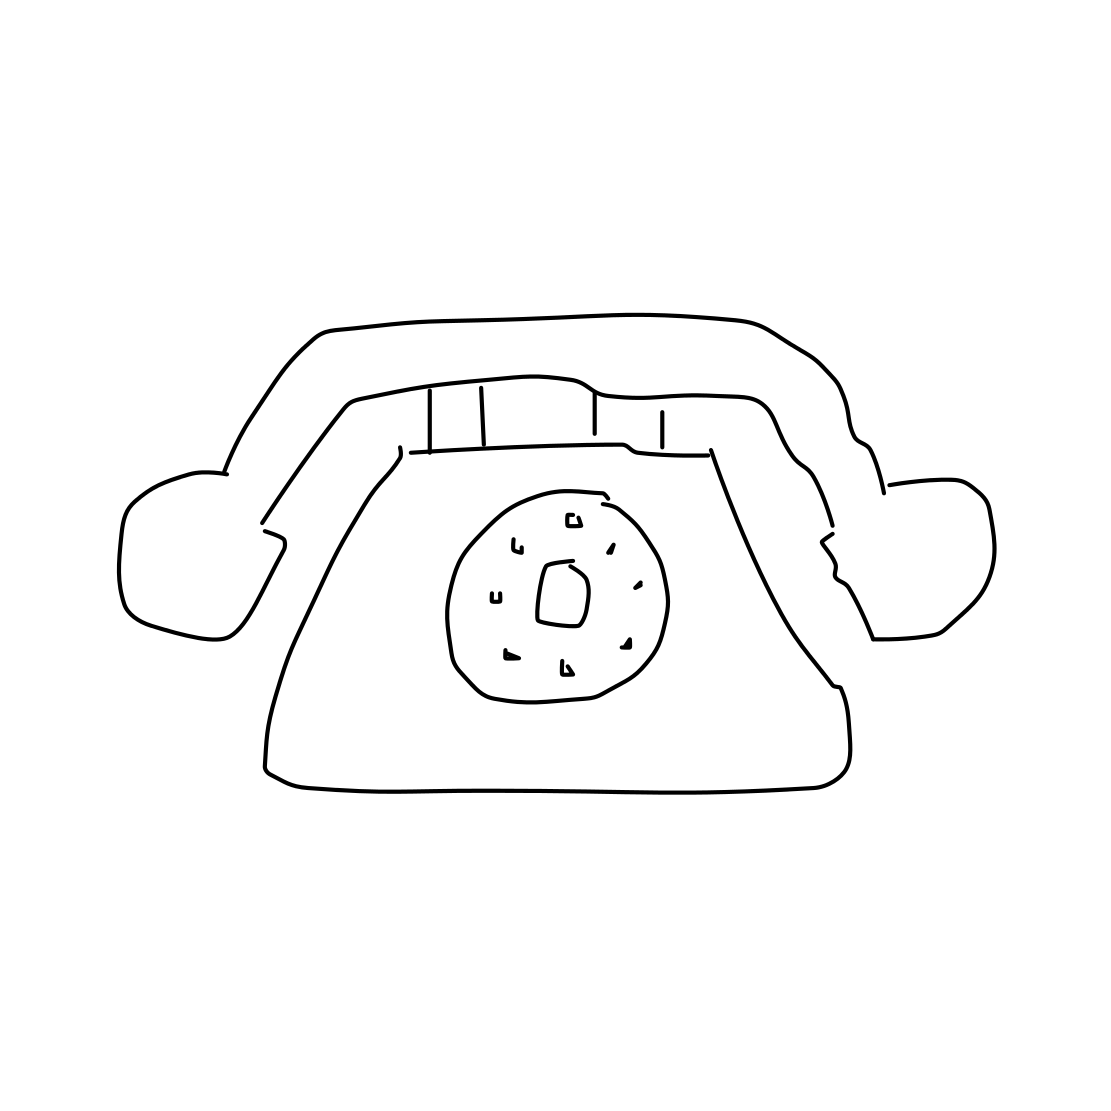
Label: telephone